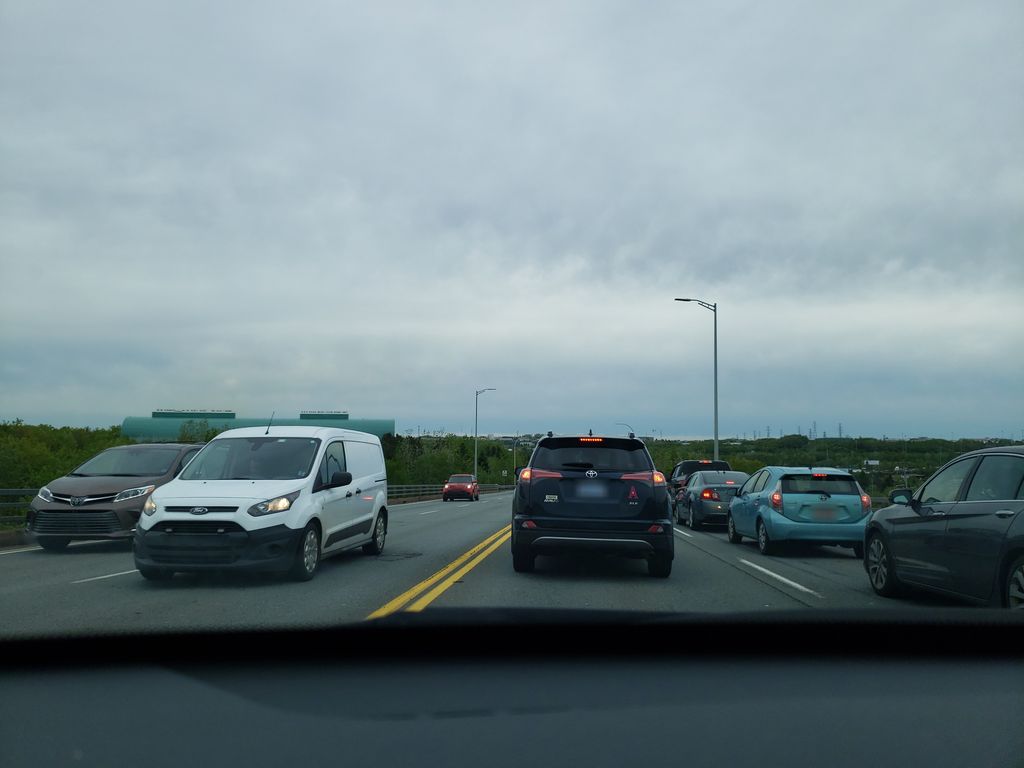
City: halifax